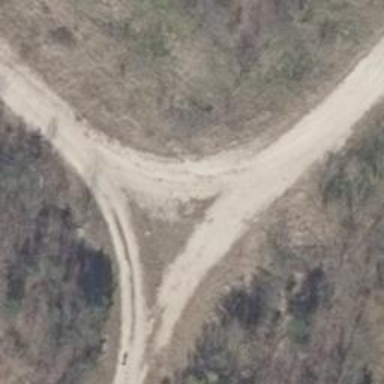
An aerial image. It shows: Compacted service road.